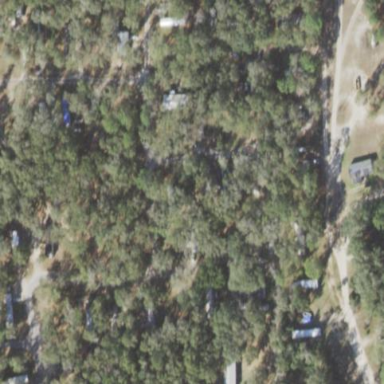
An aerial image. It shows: Residential area known as trailer park.